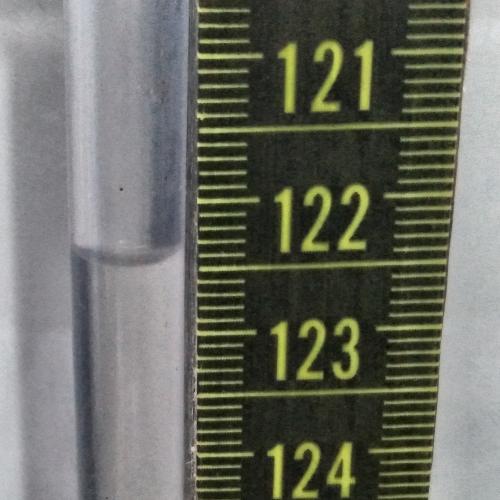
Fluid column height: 122.4 cm